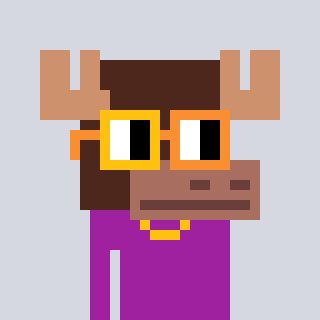
a pixel art character with square yellow and orange glasses, a moose-shaped head and a magenta-colored body on a cool background